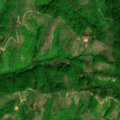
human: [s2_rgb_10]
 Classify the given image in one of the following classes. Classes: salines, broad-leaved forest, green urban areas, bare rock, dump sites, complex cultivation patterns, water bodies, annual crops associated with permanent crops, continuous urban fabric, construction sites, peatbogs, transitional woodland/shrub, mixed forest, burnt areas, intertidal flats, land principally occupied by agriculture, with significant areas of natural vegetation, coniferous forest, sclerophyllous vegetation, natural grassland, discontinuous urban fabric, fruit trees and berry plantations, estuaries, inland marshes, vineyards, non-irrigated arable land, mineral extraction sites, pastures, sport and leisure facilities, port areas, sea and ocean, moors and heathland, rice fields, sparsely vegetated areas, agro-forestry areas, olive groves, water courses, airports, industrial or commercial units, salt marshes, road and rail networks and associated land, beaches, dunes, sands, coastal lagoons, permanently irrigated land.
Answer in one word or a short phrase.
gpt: complex cultivation patterns, land principally occupied by agriculture, with significant areas of natural vegetation, broad-leaved forest, transitional woodland/shrub